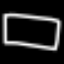
Label: square